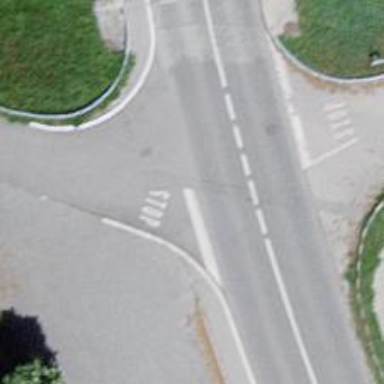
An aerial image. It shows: Stop road.